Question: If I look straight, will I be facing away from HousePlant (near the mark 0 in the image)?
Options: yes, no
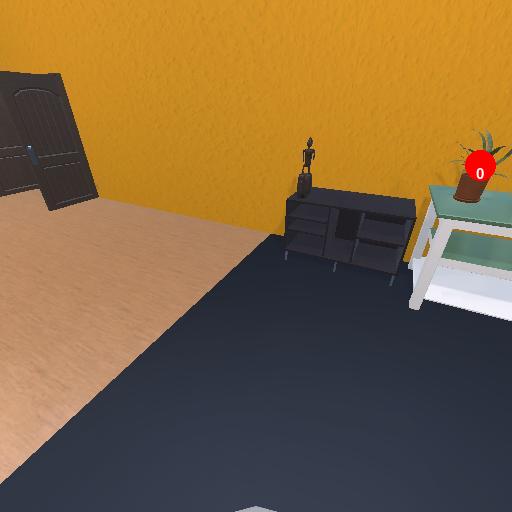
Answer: yes